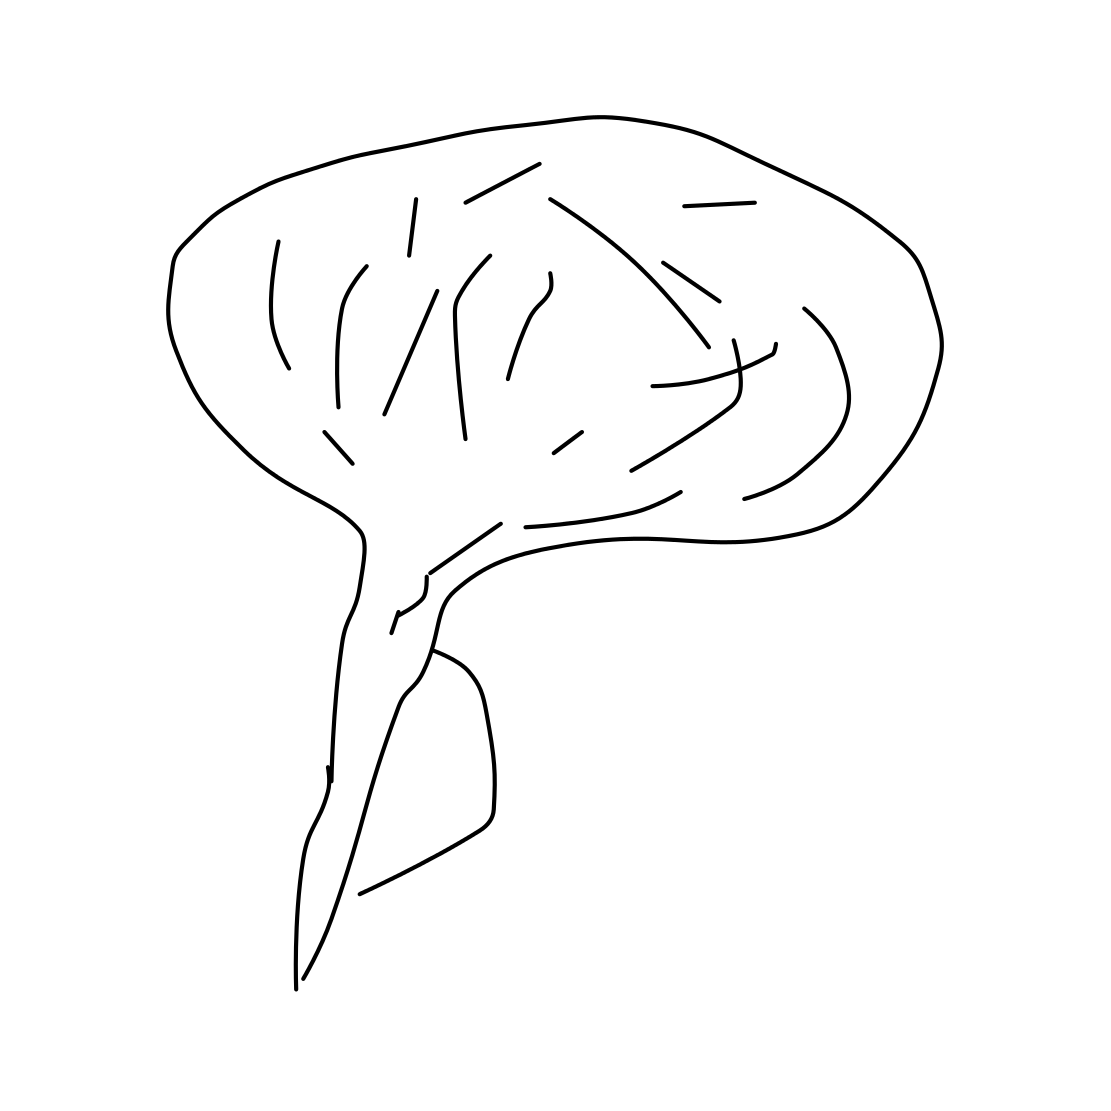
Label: brain